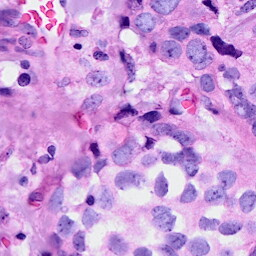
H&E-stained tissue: Breast